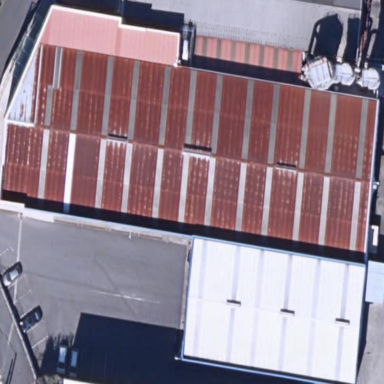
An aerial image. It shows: Industrial building.